Field crop: maize
Growth stage: 1
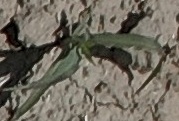
Species: sorghum